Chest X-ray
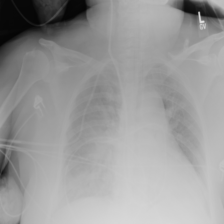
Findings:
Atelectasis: negative
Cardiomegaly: negative
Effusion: negative
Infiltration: positive
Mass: negative
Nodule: negative
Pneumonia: negative
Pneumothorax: negative
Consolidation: negative
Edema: negative
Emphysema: negative
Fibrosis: negative
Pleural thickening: negative
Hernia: negative